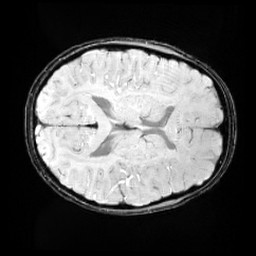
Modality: SWI
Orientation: axial
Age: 11
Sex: male
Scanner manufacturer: siemens
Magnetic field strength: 3 T
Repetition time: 0.027 s
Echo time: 0.02 s